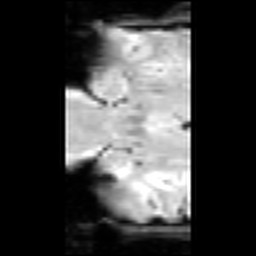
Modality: inplaneT2
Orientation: coronal
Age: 27
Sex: male